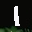
Label: 1